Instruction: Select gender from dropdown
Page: traveler
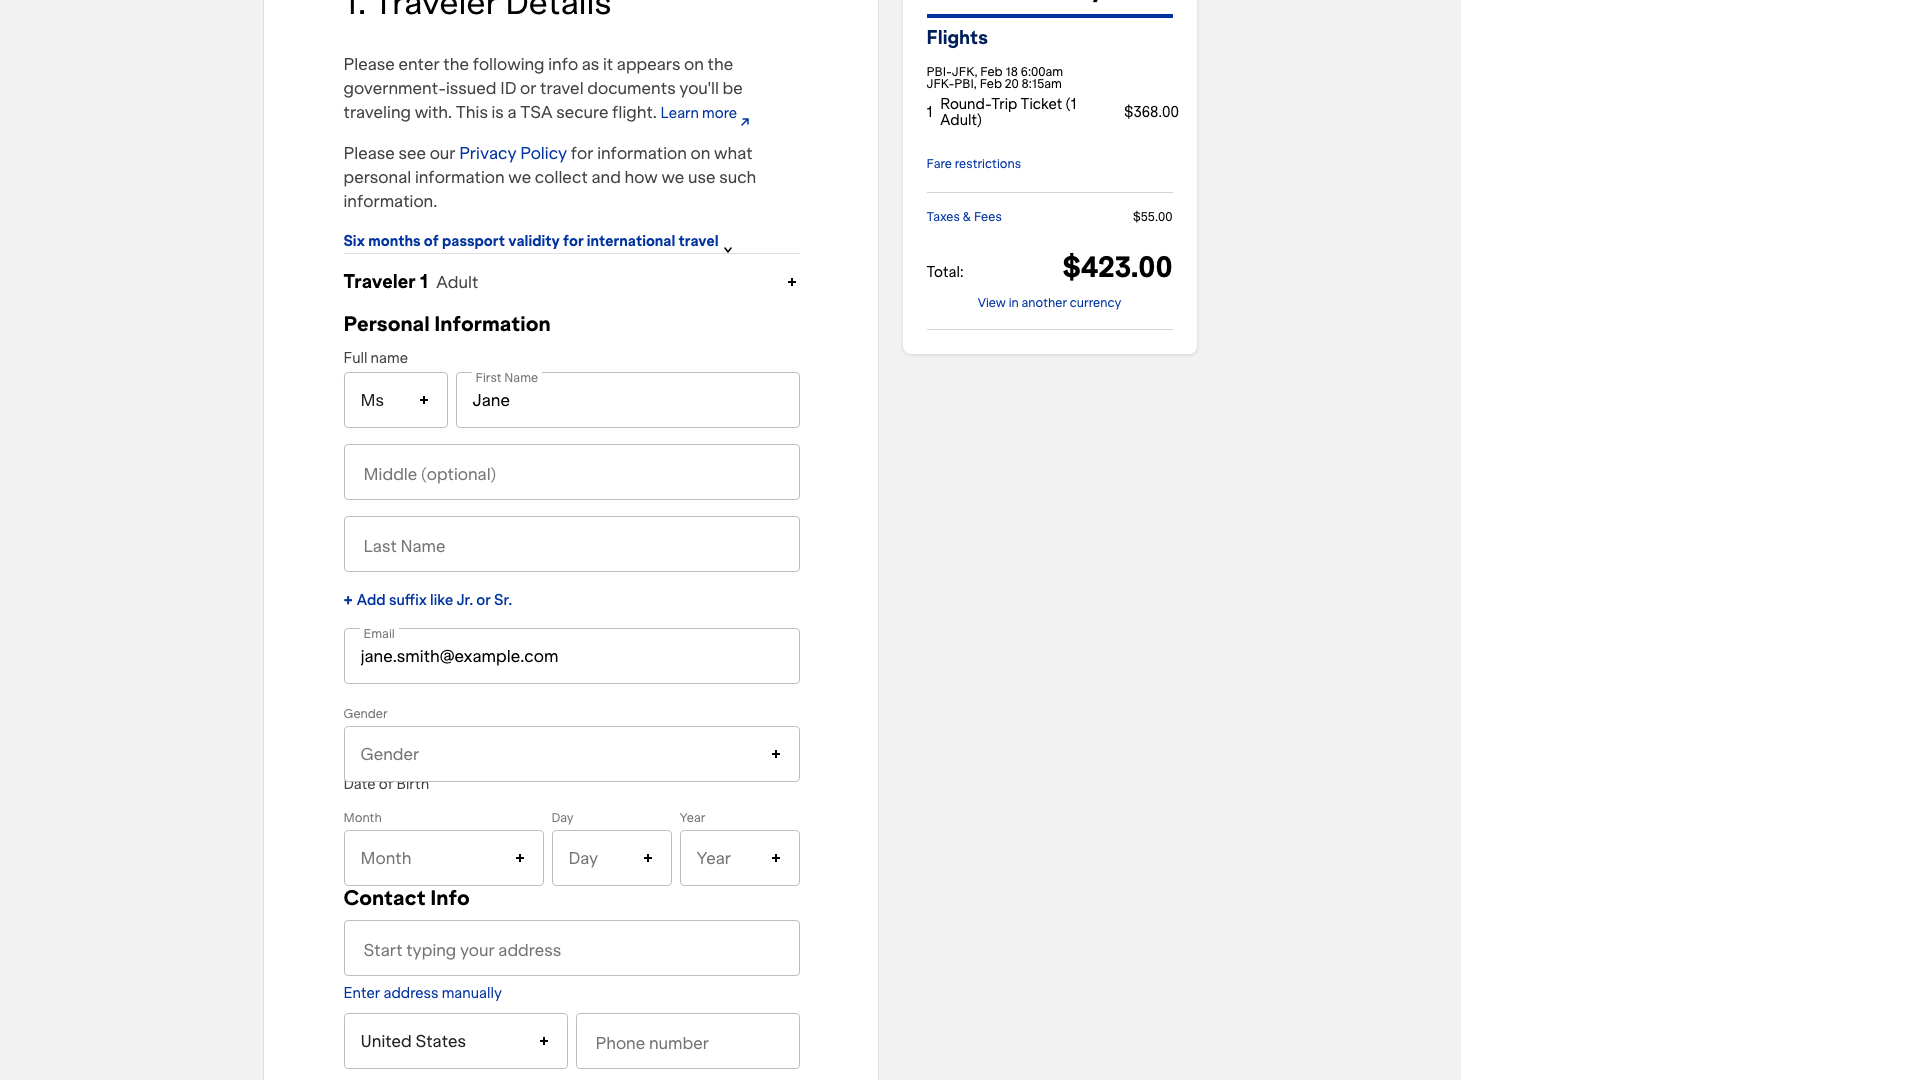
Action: click